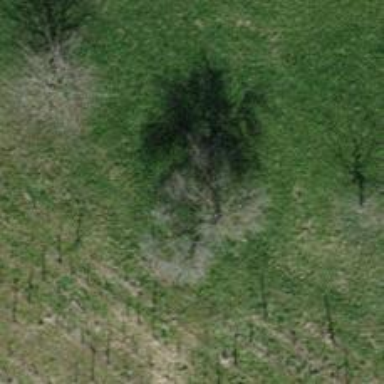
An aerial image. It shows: Agricultural area with broadleaved deciduous trees.